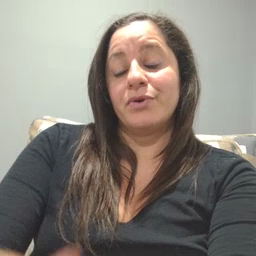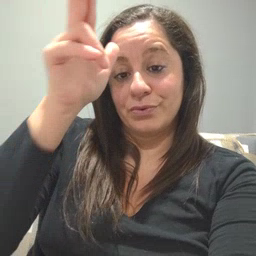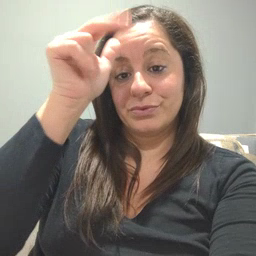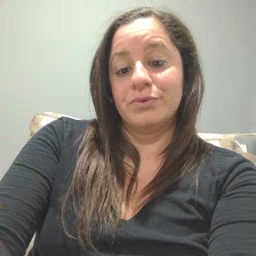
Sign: horse